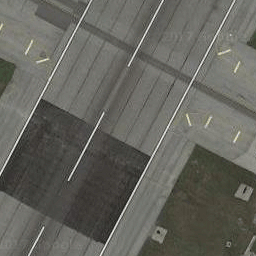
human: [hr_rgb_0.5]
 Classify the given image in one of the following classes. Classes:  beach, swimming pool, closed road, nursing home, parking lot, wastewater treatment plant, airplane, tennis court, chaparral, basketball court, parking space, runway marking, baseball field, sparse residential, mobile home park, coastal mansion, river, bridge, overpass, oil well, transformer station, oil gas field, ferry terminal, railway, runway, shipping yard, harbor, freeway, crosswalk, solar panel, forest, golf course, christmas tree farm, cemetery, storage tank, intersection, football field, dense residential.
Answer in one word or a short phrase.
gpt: runway